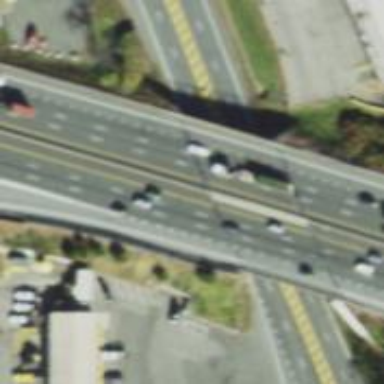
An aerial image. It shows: Motorway bridge with asphalt surface.